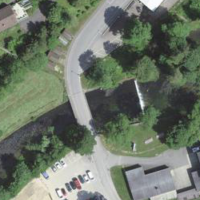
EUNIS habitat code: 23
Species observed at this site:
Cardamine heptaphylla
Petasites hybridus
Petasites albus
Euphorbia cyparissias